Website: crate-barrel
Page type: billing-address
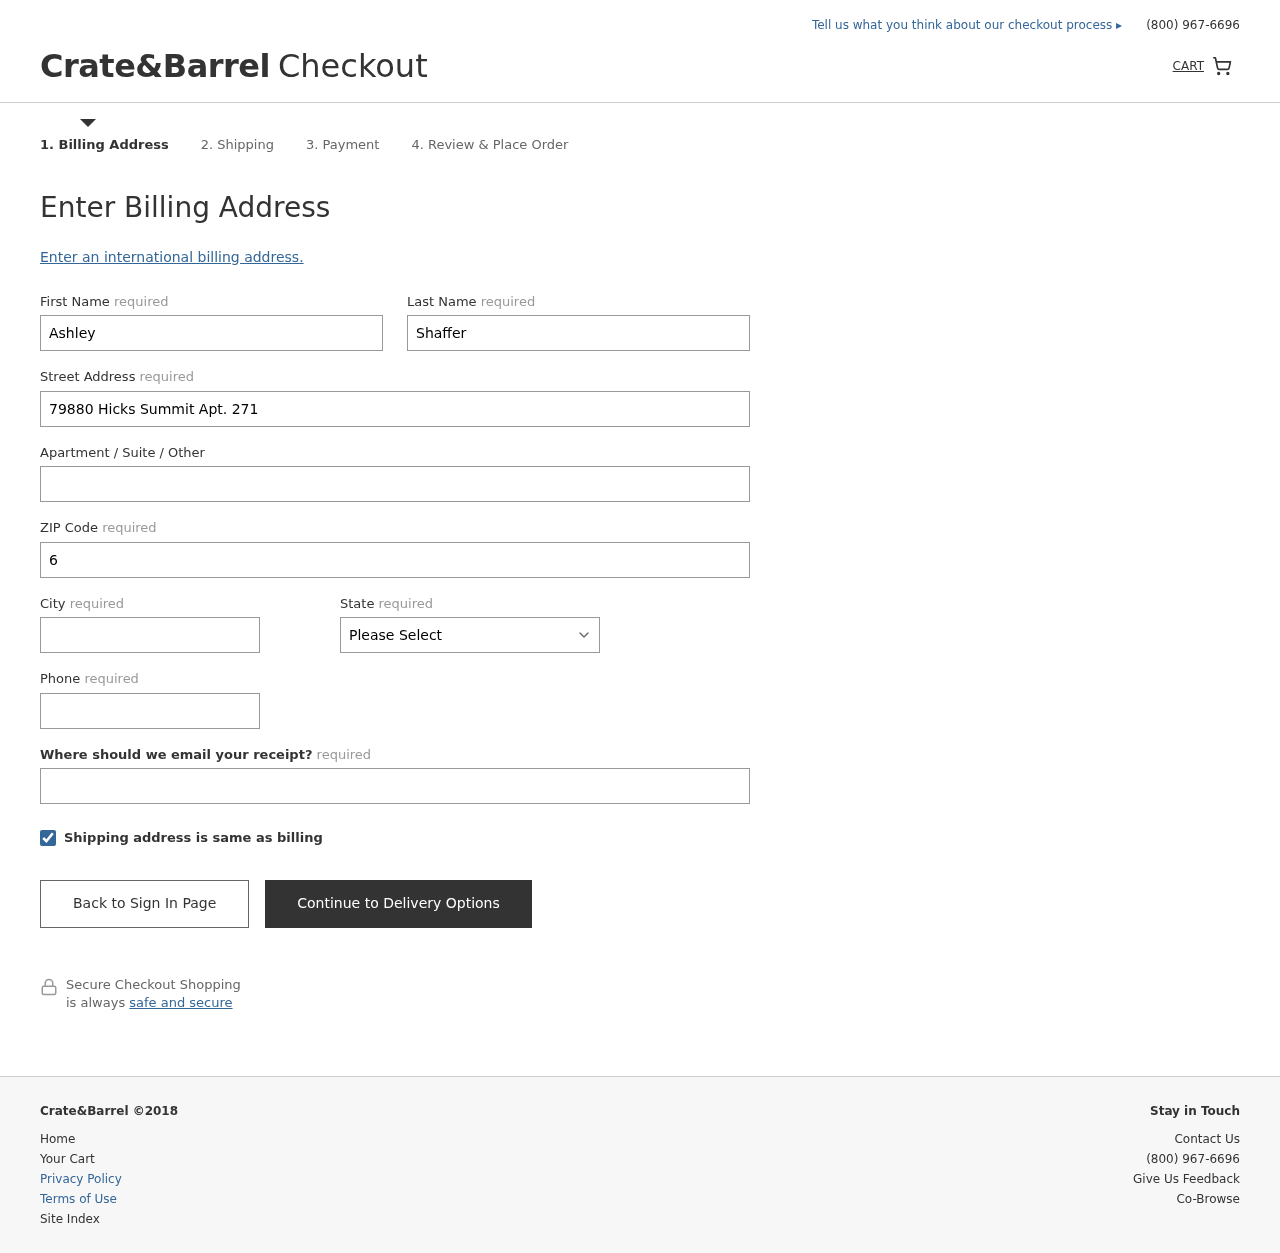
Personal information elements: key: PII_STATE
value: FM
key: PII_FIRSTNAME
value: Ashley
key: PII_LASTNAME
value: Shaffer
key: PII_STREET
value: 79880 Hicks Summit Apt. 271
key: PII_POSTCODE
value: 62957
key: PII_CITY
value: Keithport
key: PII_PHONE
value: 6433831414
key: PII_EMAIL
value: ashaffer@yahoo.com